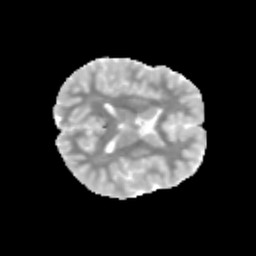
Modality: MD
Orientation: axial
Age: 11
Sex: male
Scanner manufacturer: siemens
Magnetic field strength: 3 T
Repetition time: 3.8 s
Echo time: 0.07 s